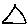
Label: triangle